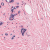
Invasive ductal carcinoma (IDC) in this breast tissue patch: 0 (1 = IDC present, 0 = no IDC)